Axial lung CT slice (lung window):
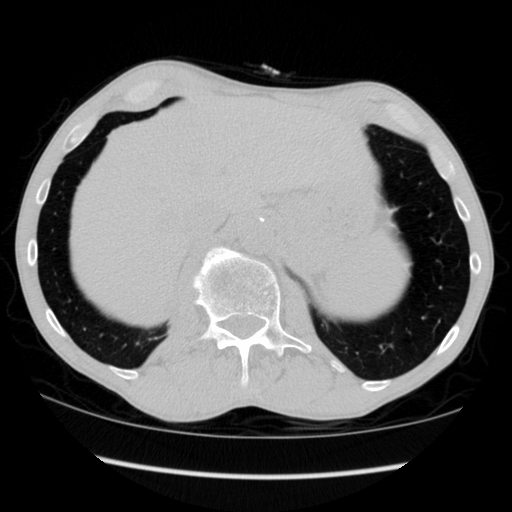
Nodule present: no